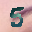
Label: 5